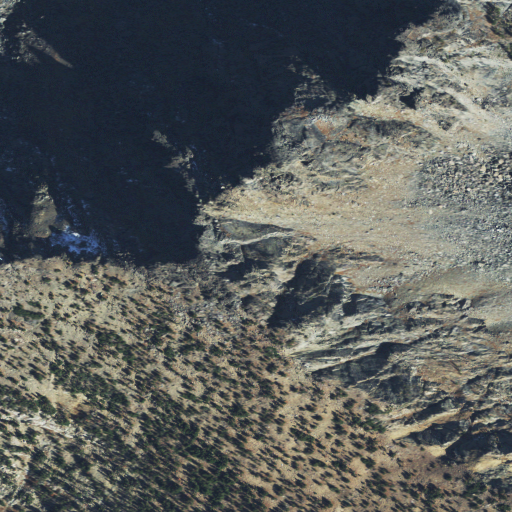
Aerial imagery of mountain in Montana named Leggat Mountain containing grassland, shrub, barren land, and evergreen forest